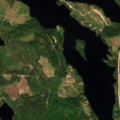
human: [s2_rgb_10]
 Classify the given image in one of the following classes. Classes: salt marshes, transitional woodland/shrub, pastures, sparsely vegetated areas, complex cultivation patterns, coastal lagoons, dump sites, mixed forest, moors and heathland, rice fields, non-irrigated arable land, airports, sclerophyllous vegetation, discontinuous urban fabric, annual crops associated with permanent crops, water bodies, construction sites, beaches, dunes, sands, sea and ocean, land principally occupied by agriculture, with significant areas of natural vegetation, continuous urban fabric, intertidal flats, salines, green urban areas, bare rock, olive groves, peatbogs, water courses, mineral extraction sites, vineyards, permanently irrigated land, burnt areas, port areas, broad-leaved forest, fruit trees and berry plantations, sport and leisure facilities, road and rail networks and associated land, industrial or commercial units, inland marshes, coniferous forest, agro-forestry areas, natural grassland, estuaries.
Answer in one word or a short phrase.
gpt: mixed forest, transitional woodland/shrub, water bodies